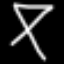
Label: hourglass